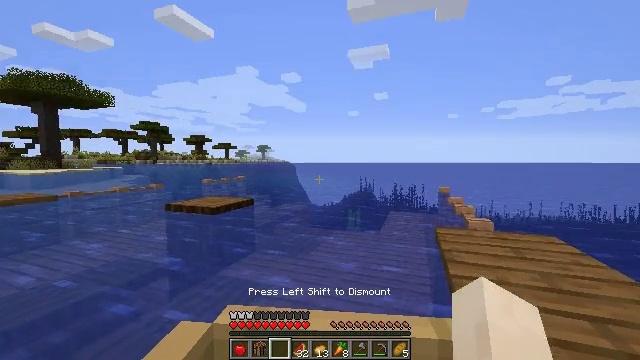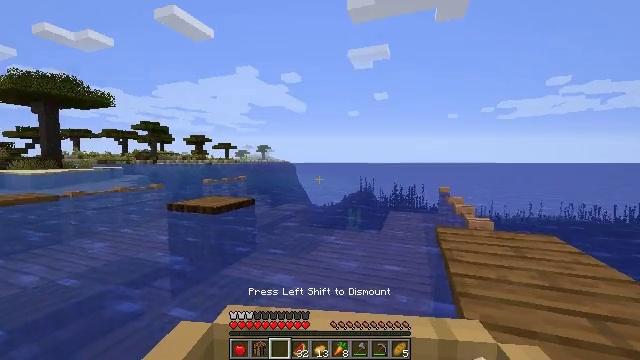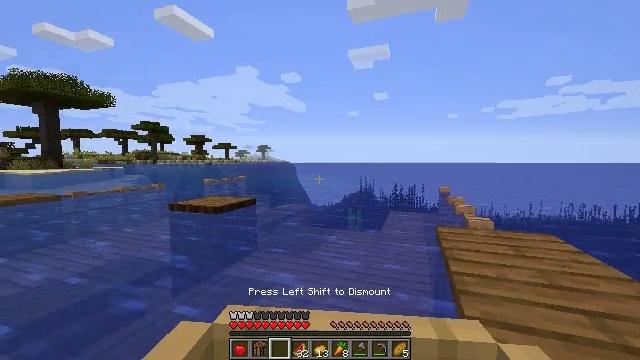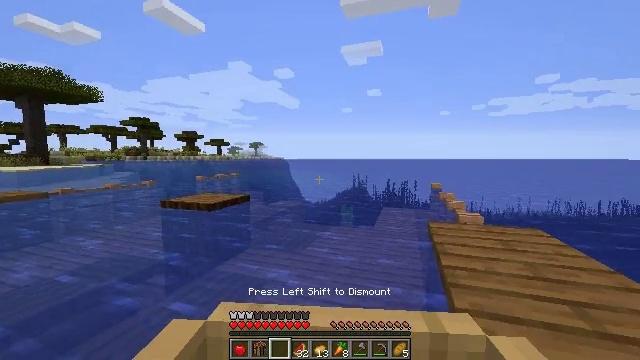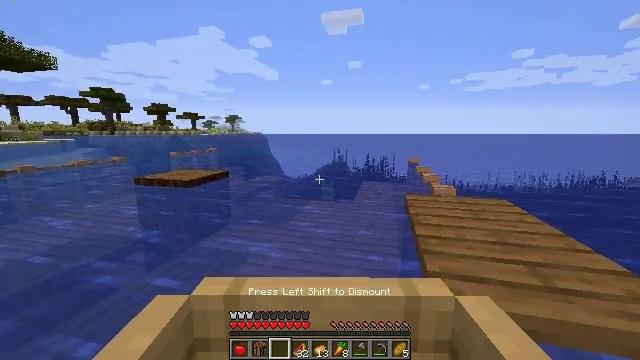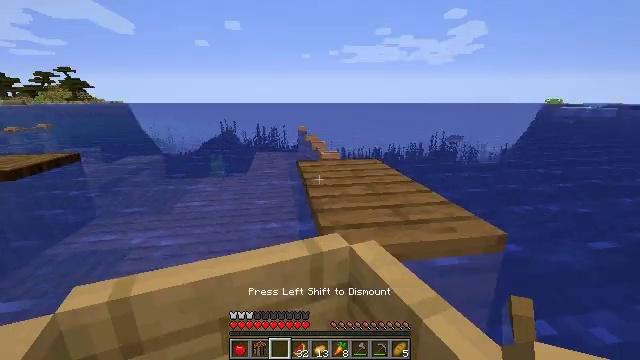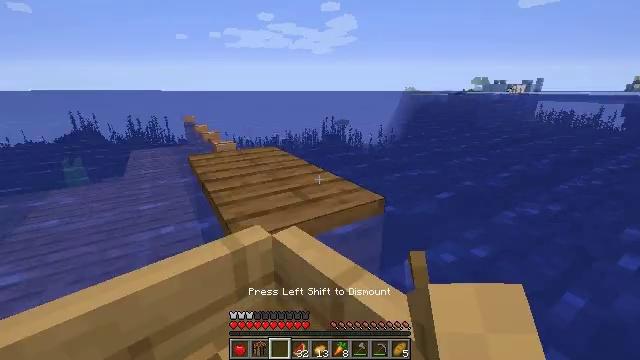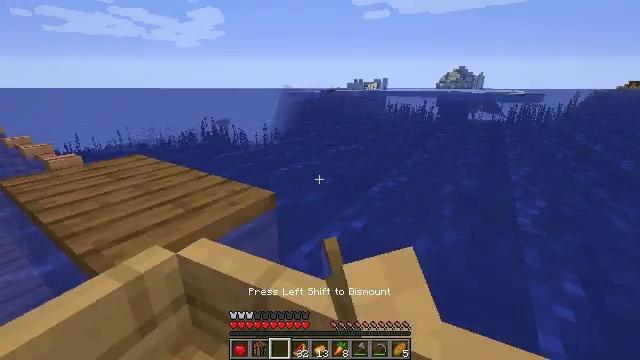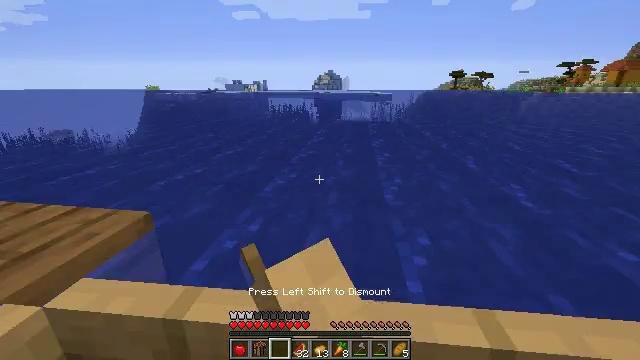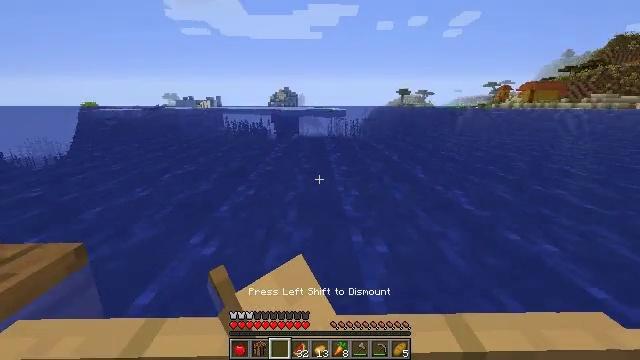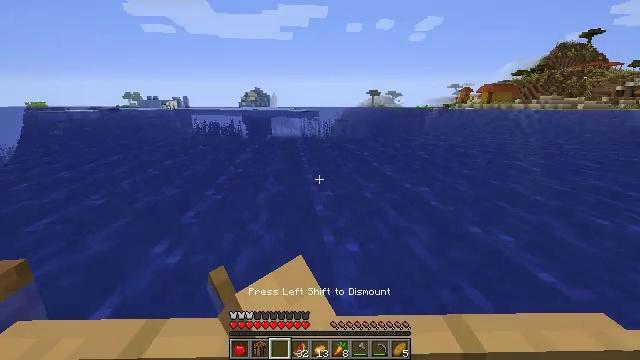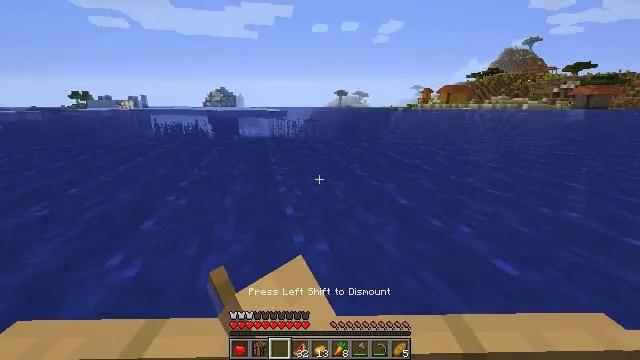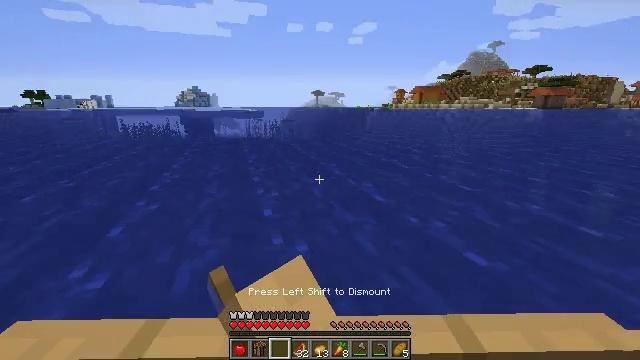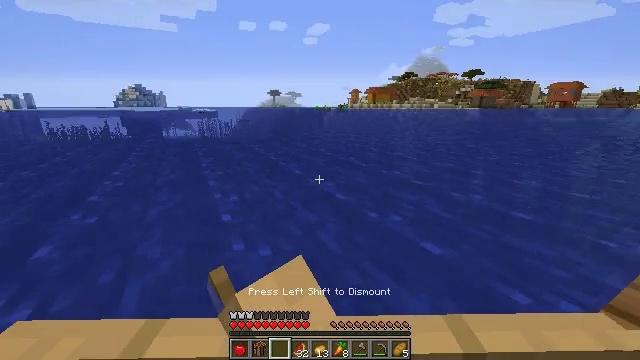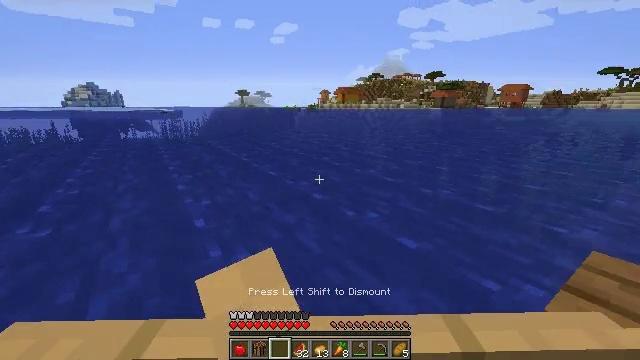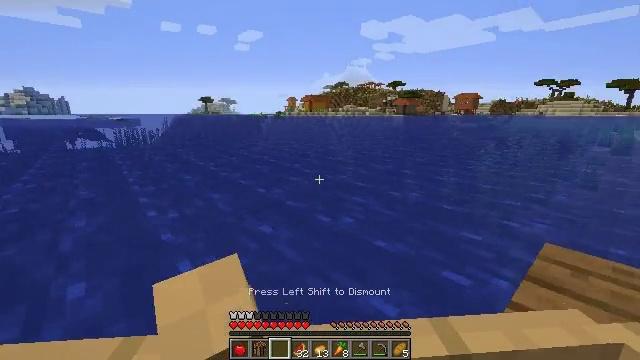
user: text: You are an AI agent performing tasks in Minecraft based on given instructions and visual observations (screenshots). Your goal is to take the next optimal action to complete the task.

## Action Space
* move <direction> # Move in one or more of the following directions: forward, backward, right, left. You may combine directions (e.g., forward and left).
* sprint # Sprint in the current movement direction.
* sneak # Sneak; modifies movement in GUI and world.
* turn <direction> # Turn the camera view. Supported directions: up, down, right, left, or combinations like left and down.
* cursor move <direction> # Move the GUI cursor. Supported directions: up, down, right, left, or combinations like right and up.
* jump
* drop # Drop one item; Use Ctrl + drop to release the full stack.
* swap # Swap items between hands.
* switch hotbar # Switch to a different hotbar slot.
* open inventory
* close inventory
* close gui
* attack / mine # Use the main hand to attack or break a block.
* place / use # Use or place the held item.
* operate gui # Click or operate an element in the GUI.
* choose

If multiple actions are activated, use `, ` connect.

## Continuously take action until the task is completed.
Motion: motion action
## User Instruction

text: Pick up the acacia fence after mining.
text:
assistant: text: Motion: move back
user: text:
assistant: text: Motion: move back
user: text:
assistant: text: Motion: move back and move right, turn right
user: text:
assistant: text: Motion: move back and move right, turn right and down
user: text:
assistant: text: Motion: move back and move right, turn right and down
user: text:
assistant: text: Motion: move back and move right, turn right and down
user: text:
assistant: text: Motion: move back and move right, turn right
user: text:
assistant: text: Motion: move right, turn right
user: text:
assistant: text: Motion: move right, turn right and up
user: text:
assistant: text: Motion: move right
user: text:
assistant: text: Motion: move right
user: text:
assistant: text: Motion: move right
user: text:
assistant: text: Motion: move forward and move right
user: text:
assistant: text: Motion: move forward and move right
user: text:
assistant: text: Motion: move forward and move right, turn right and up
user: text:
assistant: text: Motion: move forward and move right, turn up
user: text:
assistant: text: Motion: move forward and move right
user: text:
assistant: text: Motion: move forward and move right
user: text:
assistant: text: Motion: move forward and move right
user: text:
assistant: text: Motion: move forward and move right, turn left
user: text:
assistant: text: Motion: move forward and move right, turn left
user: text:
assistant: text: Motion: move forward, turn left
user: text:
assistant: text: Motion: move forward, turn right
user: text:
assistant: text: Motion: move forward
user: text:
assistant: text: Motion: move forward
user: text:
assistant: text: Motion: move forward
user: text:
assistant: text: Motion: move forward and move right
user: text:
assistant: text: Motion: move forward and move right
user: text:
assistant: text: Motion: move forward and move right, turn down
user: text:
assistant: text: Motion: move forward and move right, turn down